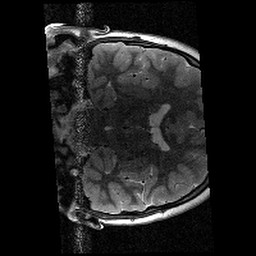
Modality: T2w
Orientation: coronal
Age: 10
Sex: male
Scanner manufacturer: siemens
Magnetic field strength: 3 T
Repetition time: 9.23 s
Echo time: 0.067 s